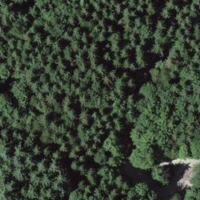
EUNIS habitat code: 44
Species observed at this site:
Oxalis acetosella